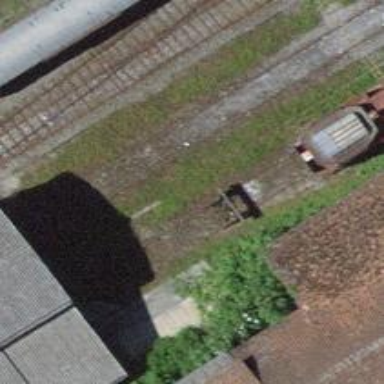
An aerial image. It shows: Railway buffer stop.